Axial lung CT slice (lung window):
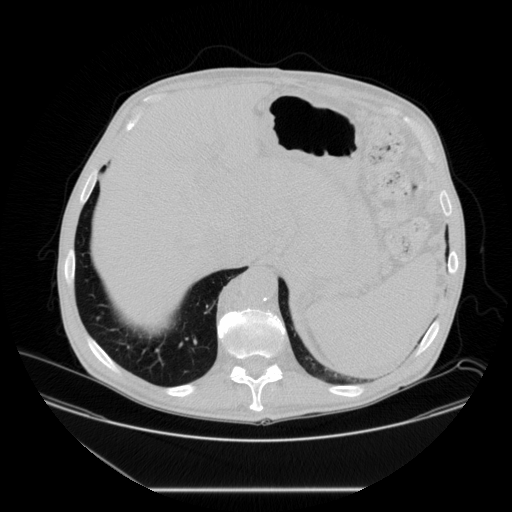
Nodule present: no